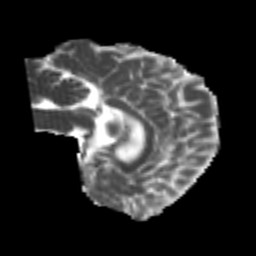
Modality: MD
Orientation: sagittal
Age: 21
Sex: male
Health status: healthy
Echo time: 0.074 s